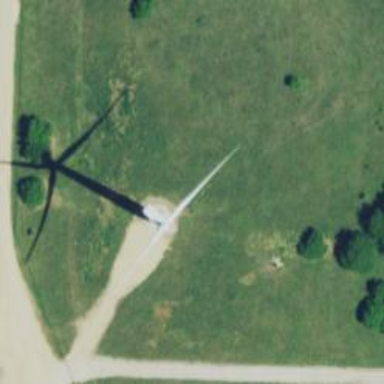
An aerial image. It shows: Wind generator powered by horizontal-axis wind turbine.